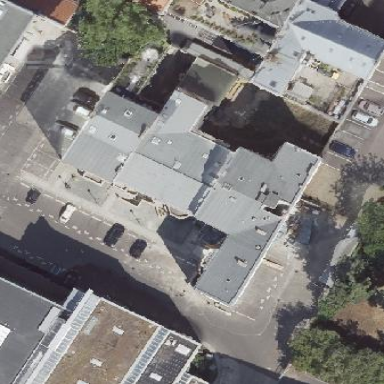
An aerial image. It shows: Commercial building.